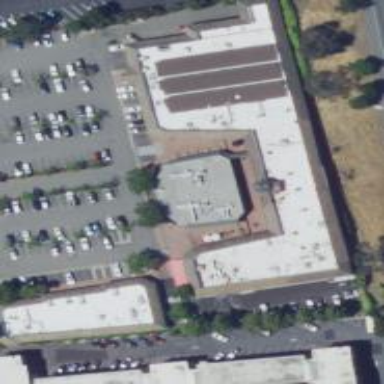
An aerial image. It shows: Retail building.